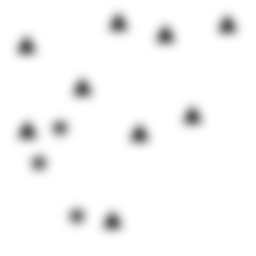
Squares: 0
Triangles: 9
Stars: 3
Total shapes: 12